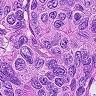
Metastatic tissue present: yes